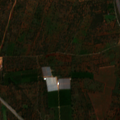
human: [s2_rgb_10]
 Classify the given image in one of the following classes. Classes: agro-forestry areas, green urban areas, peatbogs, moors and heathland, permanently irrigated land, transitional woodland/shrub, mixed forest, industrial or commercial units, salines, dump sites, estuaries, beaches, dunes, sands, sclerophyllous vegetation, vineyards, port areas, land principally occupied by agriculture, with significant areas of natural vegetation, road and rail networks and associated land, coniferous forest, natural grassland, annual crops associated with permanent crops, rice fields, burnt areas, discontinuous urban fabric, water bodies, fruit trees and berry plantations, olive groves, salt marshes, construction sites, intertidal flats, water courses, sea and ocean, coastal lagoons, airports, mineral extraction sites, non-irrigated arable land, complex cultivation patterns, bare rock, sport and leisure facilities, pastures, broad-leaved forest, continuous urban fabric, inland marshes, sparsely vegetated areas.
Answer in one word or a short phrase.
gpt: fruit trees and berry plantations, annual crops associated with permanent crops